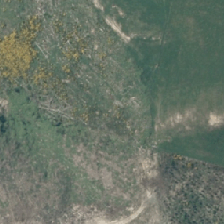
Land cover: harvested_forest